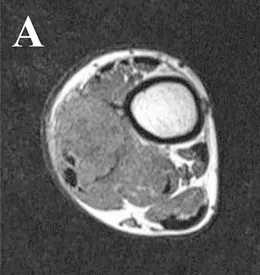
Axial T1-weighted image without contrast enhancement. MRI revealed a focal, hypo- and isointense mixed mass on T1-weighted image.
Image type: radiology (mri)